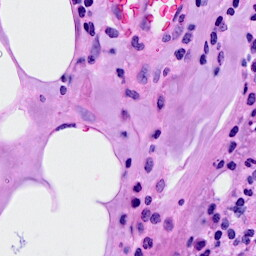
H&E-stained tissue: Breast